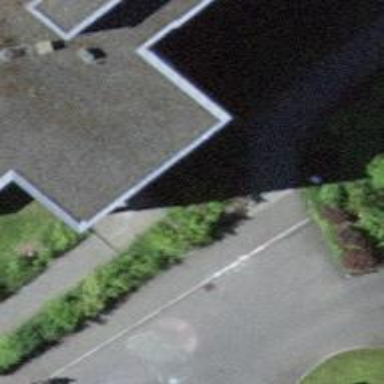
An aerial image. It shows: Set of steps on the road.